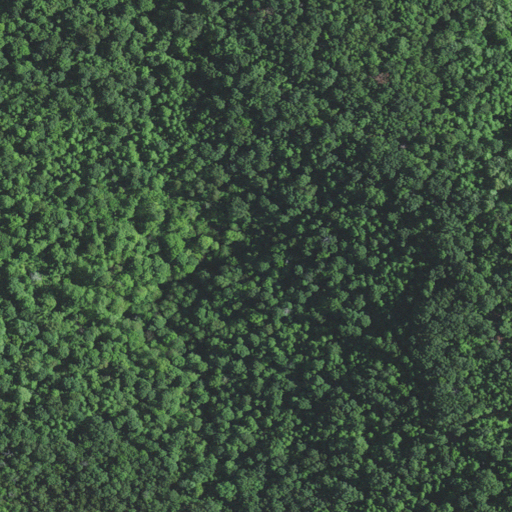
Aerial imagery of depression(s) in Kentucky named London Pace Sink containing deciduous forest, mixed forest, and evergreen forest